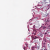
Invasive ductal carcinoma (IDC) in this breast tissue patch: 0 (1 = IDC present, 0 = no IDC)